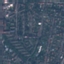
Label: Residential